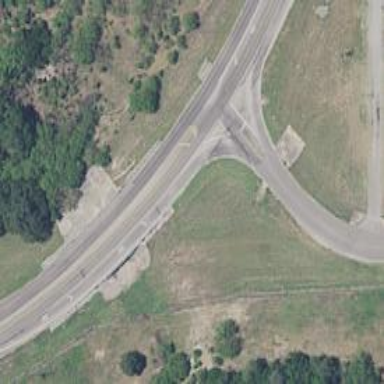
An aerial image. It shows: Secondary road.